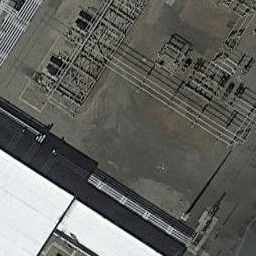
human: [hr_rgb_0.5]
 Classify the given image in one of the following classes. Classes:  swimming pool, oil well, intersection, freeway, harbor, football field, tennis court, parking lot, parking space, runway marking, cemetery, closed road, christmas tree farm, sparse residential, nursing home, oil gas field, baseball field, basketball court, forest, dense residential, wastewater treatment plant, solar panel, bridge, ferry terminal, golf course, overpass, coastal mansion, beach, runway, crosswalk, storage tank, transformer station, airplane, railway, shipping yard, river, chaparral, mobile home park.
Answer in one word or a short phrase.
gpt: transformer station